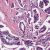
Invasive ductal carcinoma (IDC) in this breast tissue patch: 1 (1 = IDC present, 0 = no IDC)